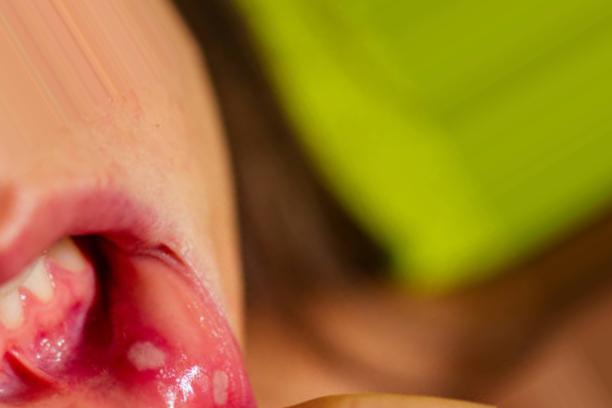
Condition: Mouth Ulcer